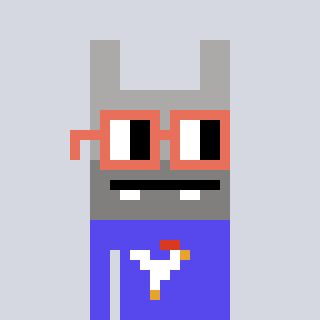
a pixel art character with square orange glasses, a rabbit-shaped head and a computerblue-colored body on a cool background